Question: '''
public function genMenu($parent_id, $menu_type, $utype, $parent_token=0, $currentpage = 0) {
$stmt = $this->db->prepare("SELECT n.page_id, p.short_name, p.token FROM navigation AS n, pages AS p, user_page_restr AS r WHERE n.parent_id = ? AND r.pg_id=p.id AND n.menu=? AND (r.user_type=? OR r.user_type=0) AND n.page_id=p.id ORDER BY r.order") or die($this->db->error);
$stmt->bind_param("iii", $parent_id, $menu_type, $utype) or die($stmt->error);
$stmt->execute() or die($stmt->error);
$stmt->store_result();
$menu = array();
$stmt->bind_result($menu['id'], $menu['short_name'], $menu['token']) or die($stmt->error);
if ($stmt->num_rows > 0)
echo "
<ul>
";
while ($stmt->fetch()) {
echo "<li ";
if ($menu['token']==$currentpage) {
echo 'class="active"';
}
echo ">";
switch ($menu_type) {
case 2:
echo '<a href="?page=' . $parent_token;
echo '&subpage=' . $menu['token'];
echo '">' . $menu['short_name'] . '</a>';
break;
default:
echo '<a href="?page=' . $menu['token'] . '">' . $menu['short_name'] . '</a>';
break;
}
echo "</li>
";
}
if ($stmt->num_rows > 0)
echo "</ul>
";
$stmt->close();
}
'''

Take a look at this
'''
if ($menu['token']==$currentpage) {
echo 'class="active"';
}
'''
Even if $menu['token'] is string and has exact value and '$currentpage' is 0, if condition returns result true and executes expression inside if ('echo 'class="active"';')
Can anyone explain why this occurs?
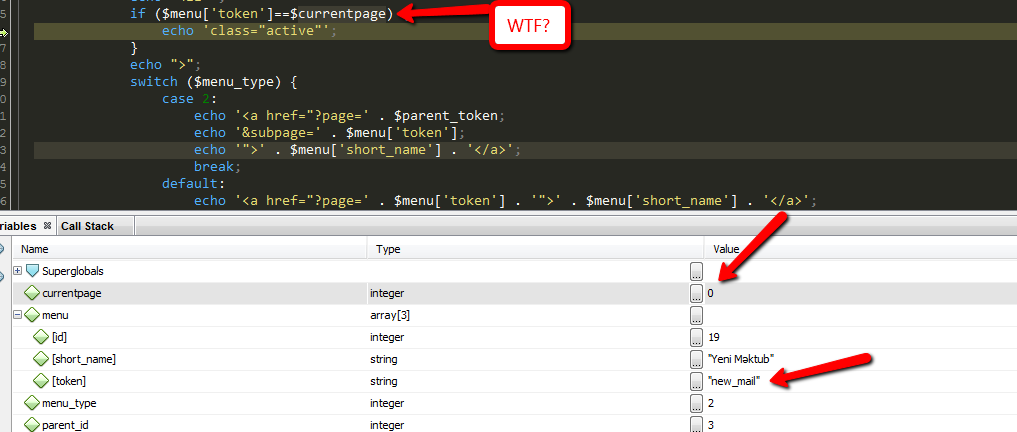
Answer: You have a casting issue. When you compare an integer to a string with the '==' operator the string is cast to its integer equivalent, which for a string that does not begin with a digit is 0.
The answer depends on what you want to do. If you only want to match a string with a string use the '===' operator.
If you want an empty string to match 0, you can use
'''
if ((string)$currentpage === $menu['token'])
'''
to make sure that the comparison is done string to string rather than the default int to int.